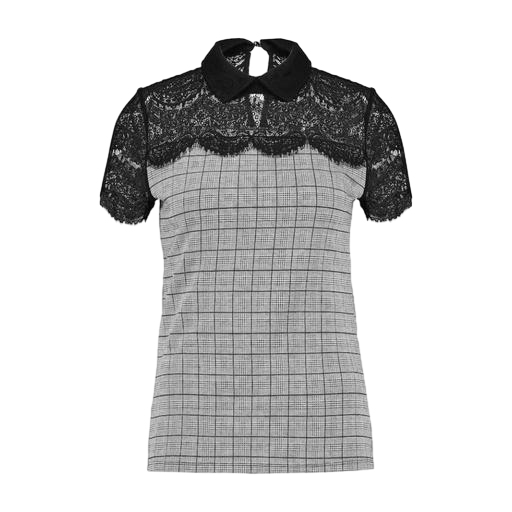
black floral lace polo shirt, short-sleeve top only macy, black printed cap-sleeve polo top, white background